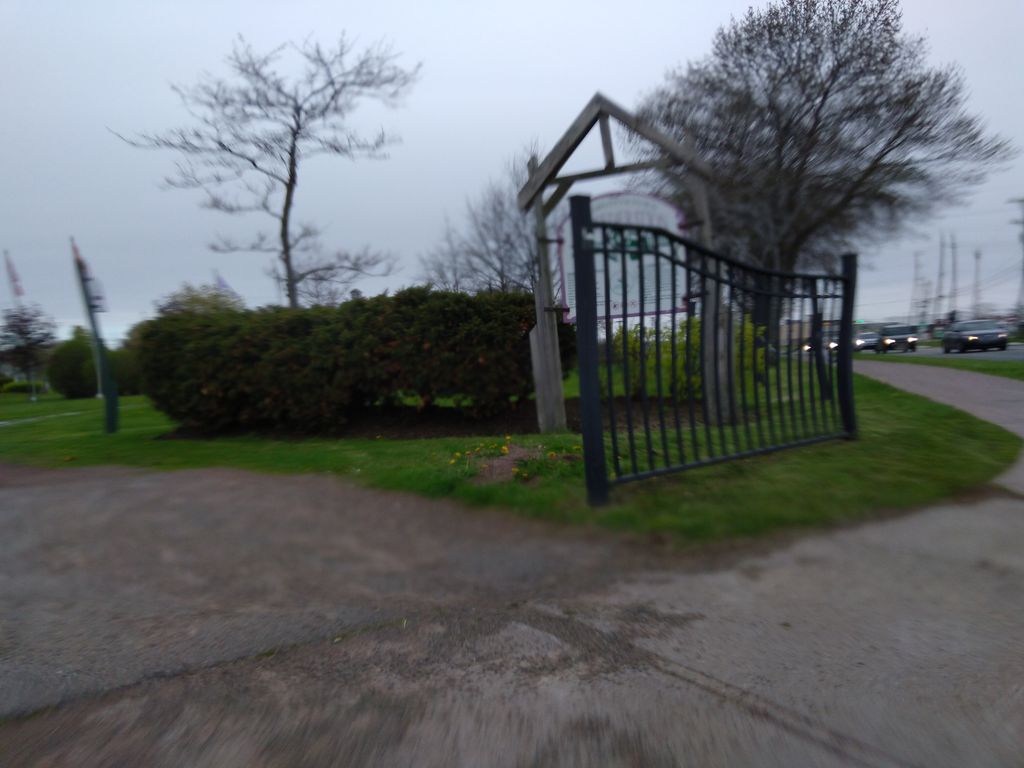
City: charlottetown